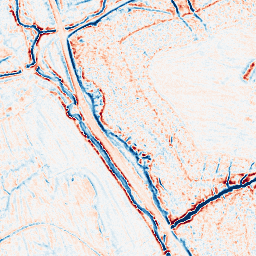
Category: edge_preserving
Decomposition family: bilateral
Decomposition parameters: d: 9
sigma_color: 50
sigma_space: 75
Upsampling method: bicubic_3x
Upsampling parameters: scale: 3
Upsampling scale: 3